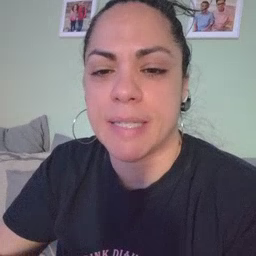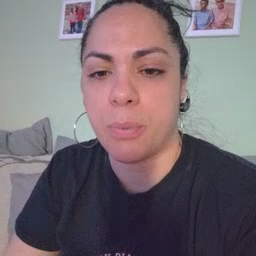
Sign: zipper